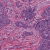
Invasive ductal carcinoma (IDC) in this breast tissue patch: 0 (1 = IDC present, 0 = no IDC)